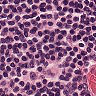
Metastatic tissue present: no